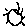
Label: sun